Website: walmart
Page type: billing-address
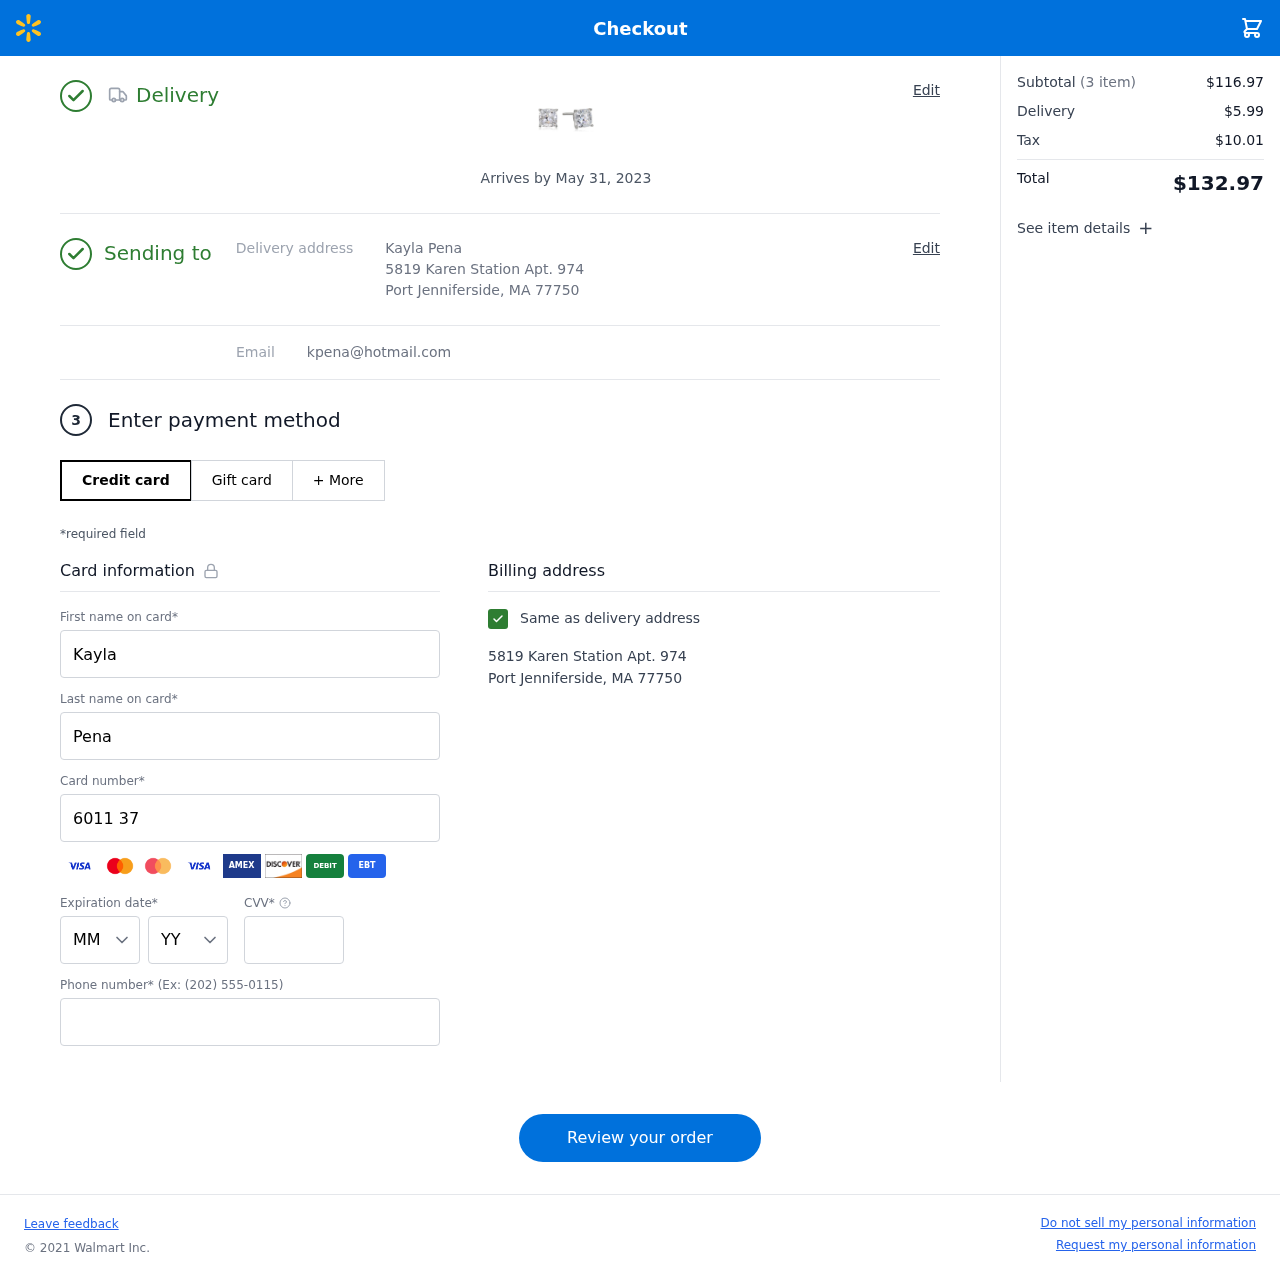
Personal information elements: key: PII_CARD_CVV
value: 027
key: PII_CARD_EXPIRY_MONTH
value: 08
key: PII_CARD_EXPIRY_YEAR
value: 29
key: PII_CARD_NUMBER
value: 6011 3708 8886 9923
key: PII_EMAIL
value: kpena@hotmail.com
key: PII_FIRSTNAME
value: Kayla
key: PII_FULLNAME
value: Kayla Pena
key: PII_LASTNAME
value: Pena
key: PII_PHONE
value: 5395312411
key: PII_STREET
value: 5819 Karen Station Apt. 974
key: PII_CITY_STATE_ZIP
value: Port Jenniferside, MA 77750
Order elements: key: ORDER_DELIVERY_DATE
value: Arrives by May 31, 2023
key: ORDER_NUM_ITEMS
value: (3 item)
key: ORDER_SUBTOTAL
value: $116.97
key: ORDER_SHIPPING_COST
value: $5.99
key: ORDER_TAX
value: $10.01
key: ORDER_TOTAL
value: $132.97